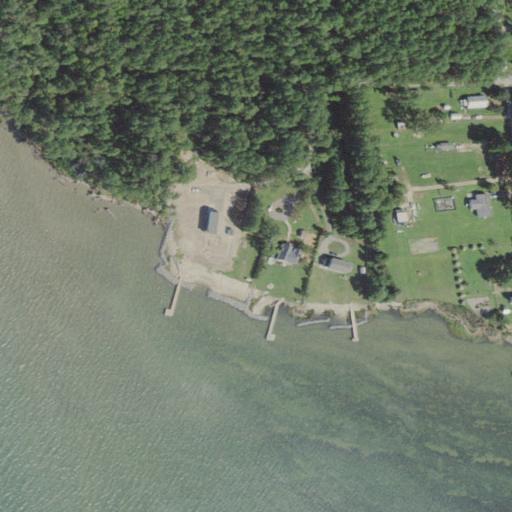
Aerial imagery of cape in Virginia named Dutchman Point containing open water, evergreen forest, open development, woody wetlands, cultivated crops, herbaceous wetlands, low intensity development, shrub, barren land, and deciduous forest